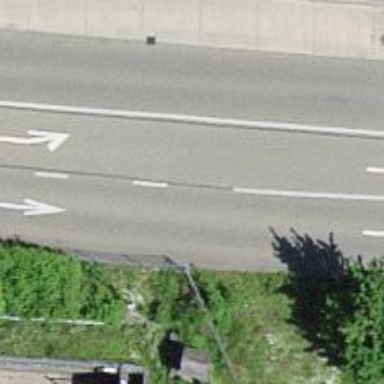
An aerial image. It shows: Bus stop with designated stop position for public transport.